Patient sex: F
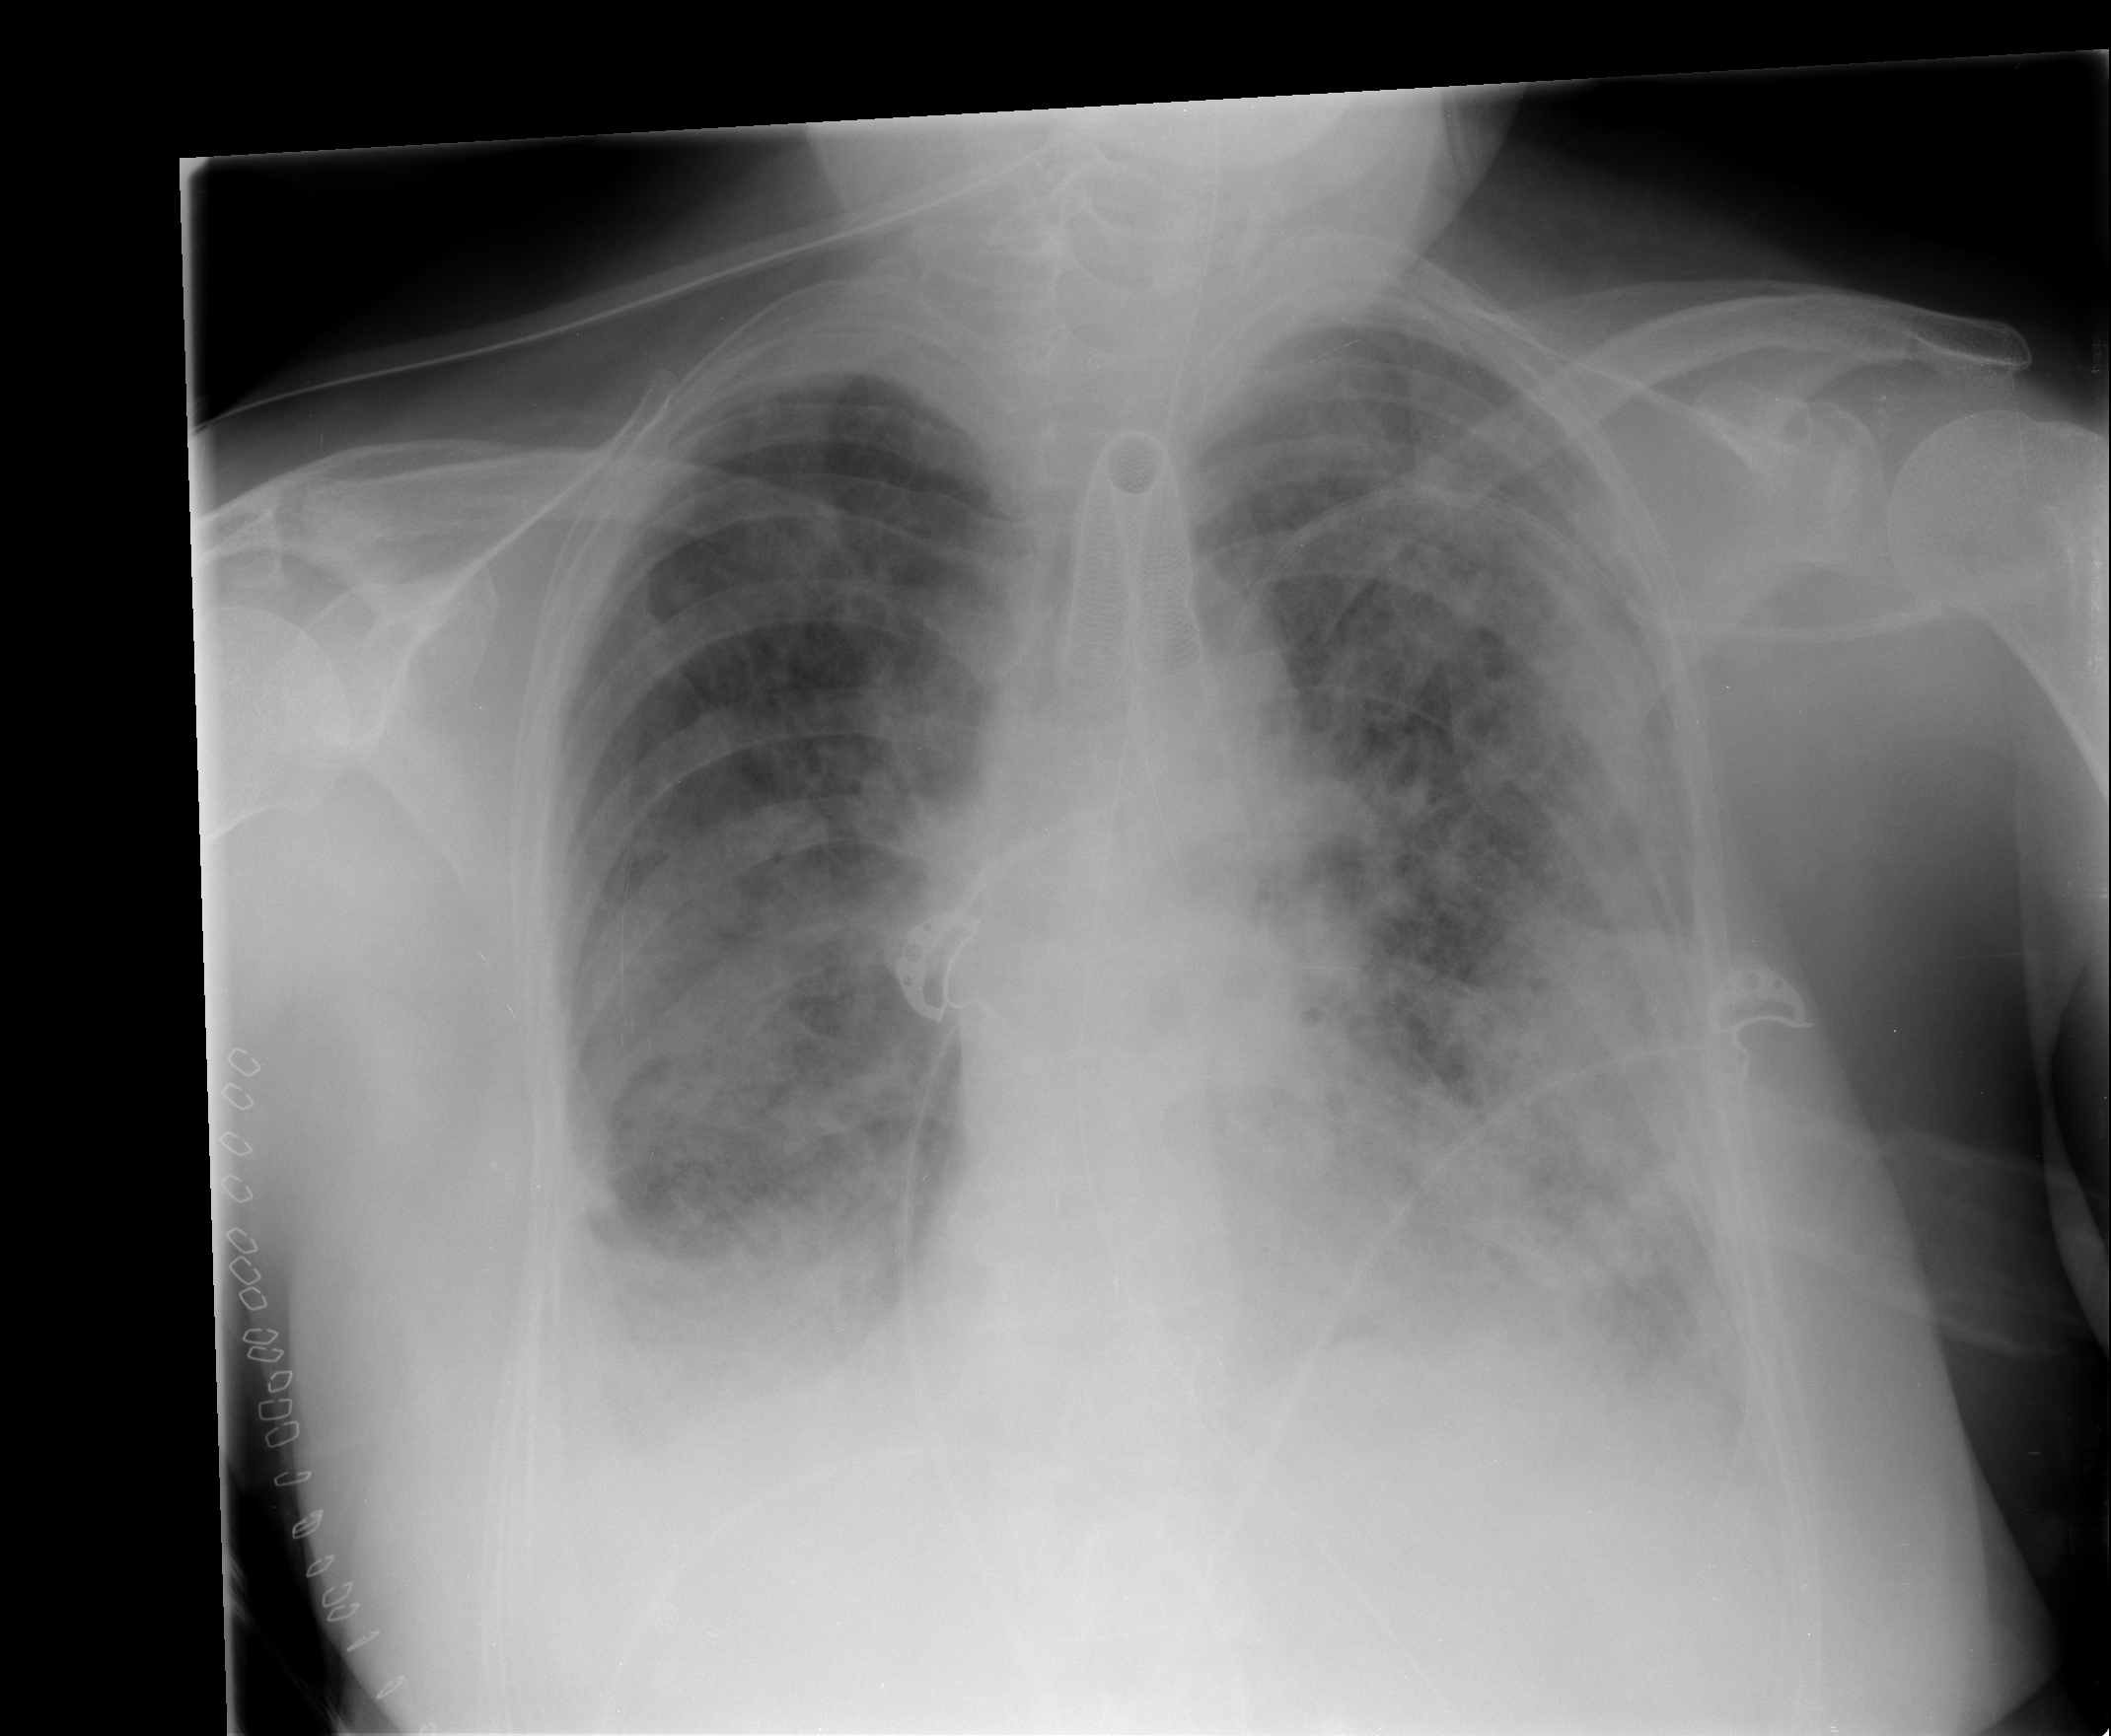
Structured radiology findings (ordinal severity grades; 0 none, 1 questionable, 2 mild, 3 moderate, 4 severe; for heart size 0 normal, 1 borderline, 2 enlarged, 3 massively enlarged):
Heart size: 0
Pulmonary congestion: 2
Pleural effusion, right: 2
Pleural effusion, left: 2
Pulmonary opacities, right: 3
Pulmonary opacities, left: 4
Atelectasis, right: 3
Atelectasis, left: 3